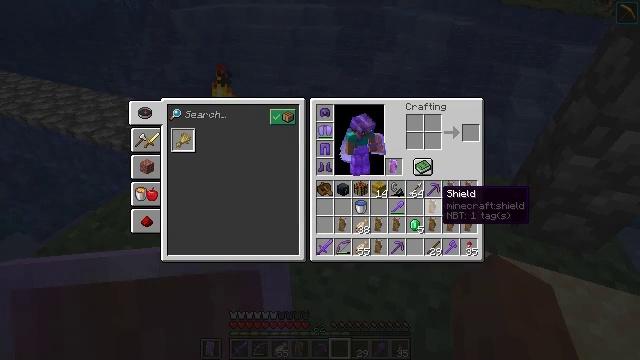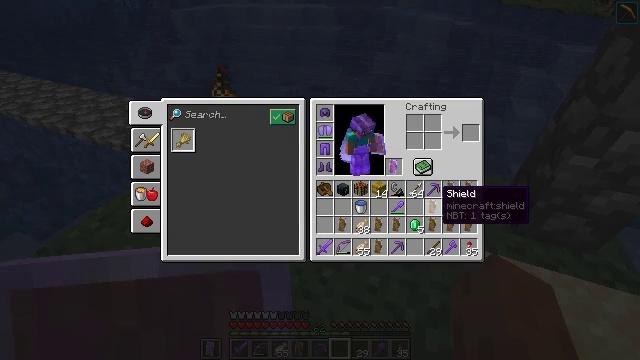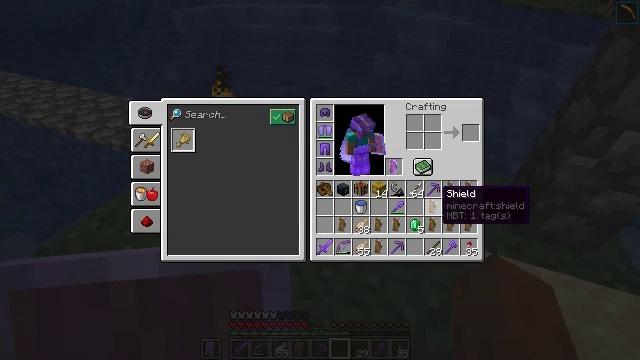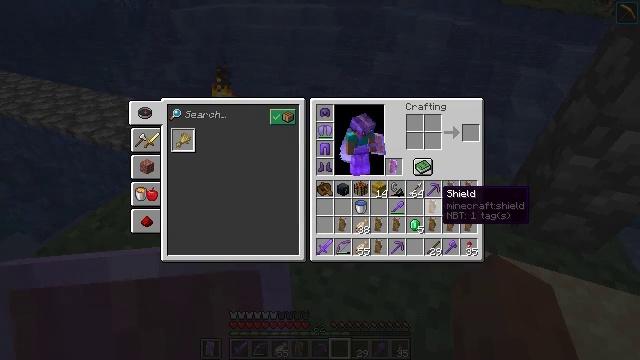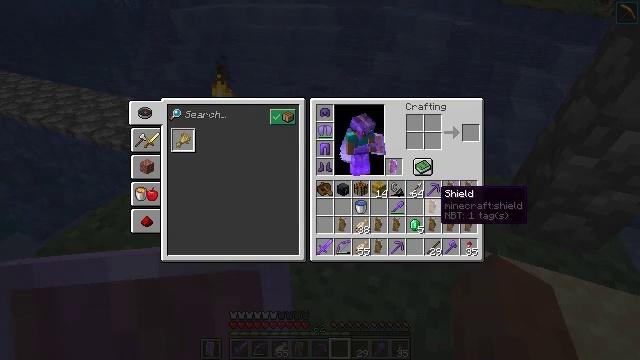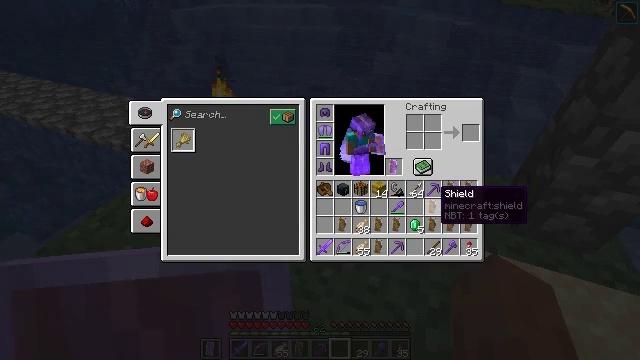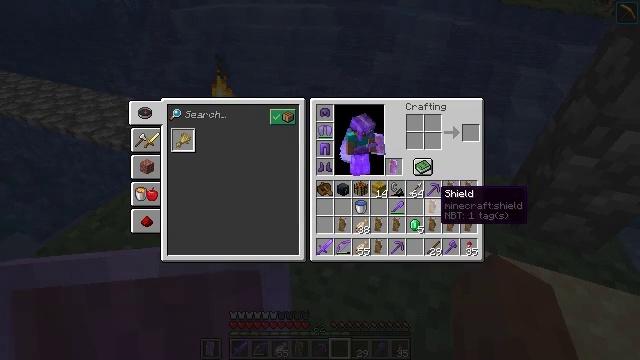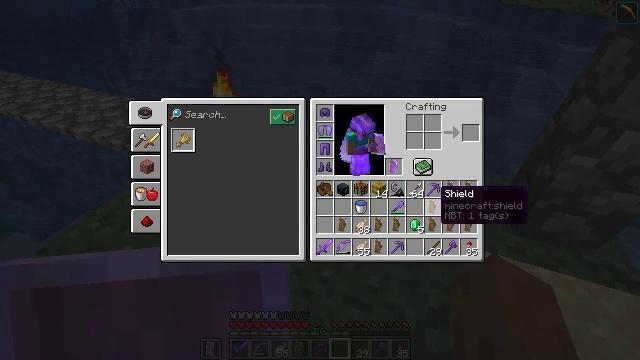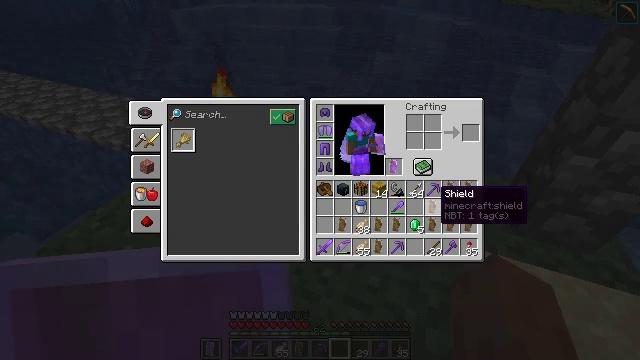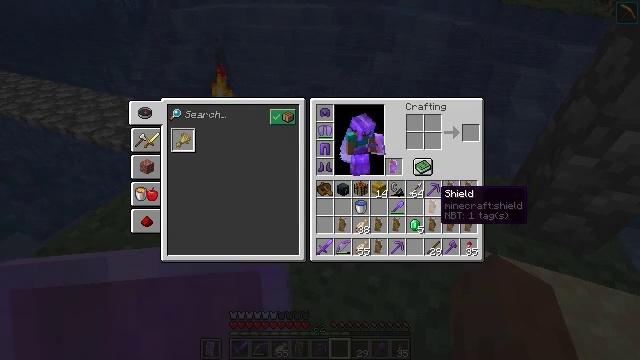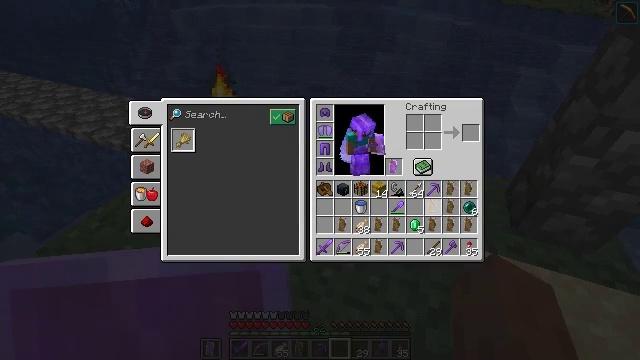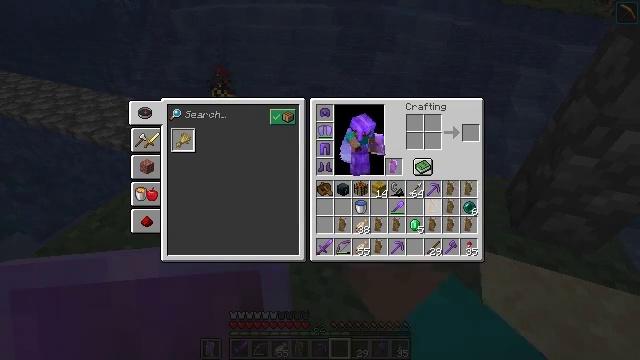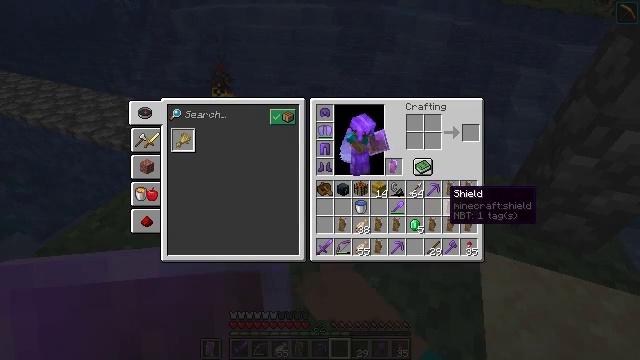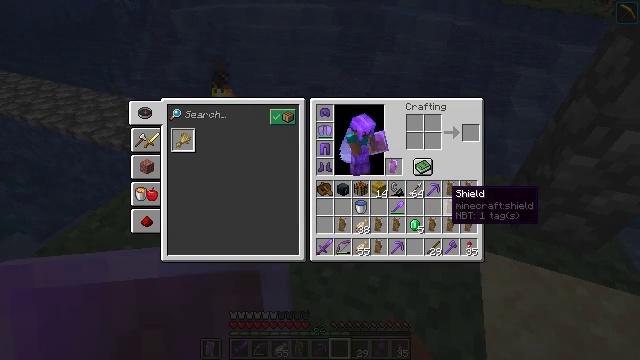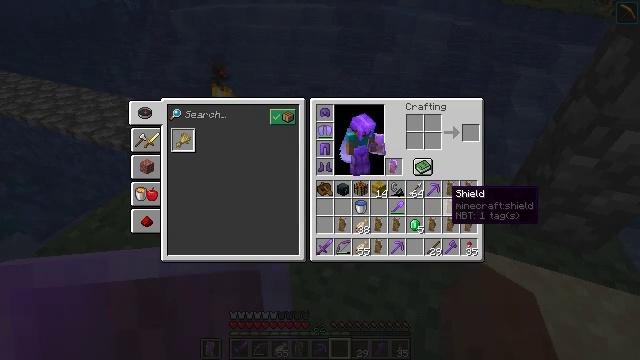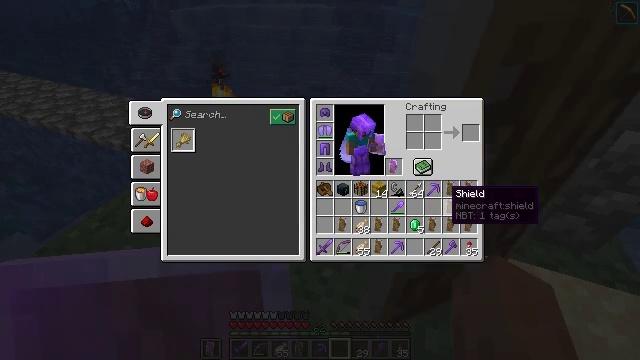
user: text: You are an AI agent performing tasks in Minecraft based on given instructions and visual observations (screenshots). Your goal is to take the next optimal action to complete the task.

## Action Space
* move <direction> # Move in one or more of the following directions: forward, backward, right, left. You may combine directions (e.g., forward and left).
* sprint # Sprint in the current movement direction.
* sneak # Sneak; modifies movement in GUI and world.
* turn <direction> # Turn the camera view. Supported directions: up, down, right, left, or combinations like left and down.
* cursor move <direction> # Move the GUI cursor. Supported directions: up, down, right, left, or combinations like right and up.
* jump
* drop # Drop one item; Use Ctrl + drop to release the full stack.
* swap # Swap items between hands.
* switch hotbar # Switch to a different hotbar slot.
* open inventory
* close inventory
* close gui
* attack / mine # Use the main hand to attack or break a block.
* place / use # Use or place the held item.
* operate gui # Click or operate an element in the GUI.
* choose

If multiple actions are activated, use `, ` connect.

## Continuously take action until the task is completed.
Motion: motion action
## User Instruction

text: Drop a shield.
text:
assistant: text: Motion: no_op
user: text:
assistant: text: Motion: no_op
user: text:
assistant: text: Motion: no_op
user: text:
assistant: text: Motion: sprint
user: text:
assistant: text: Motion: sprint
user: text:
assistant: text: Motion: sprint
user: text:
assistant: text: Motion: sprint
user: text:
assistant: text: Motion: sprint
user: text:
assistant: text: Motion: sprint
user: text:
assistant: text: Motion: sprint, drop
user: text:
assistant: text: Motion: sprint, drop
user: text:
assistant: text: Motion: sprint, turn right, drop
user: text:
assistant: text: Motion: sprint
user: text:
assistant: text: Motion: sprint
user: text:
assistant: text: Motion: sprint
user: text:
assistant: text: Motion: sprint
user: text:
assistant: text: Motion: sprint
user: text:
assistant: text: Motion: sprint
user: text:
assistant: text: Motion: sprint
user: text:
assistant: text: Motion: sprint
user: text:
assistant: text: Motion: sprint
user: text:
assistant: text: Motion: sprint
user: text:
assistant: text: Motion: sprint
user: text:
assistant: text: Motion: sprint
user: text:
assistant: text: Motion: sprint
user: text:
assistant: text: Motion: sprint, drop
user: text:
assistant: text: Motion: sprint, drop
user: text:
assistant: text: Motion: sprint, drop
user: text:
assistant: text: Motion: sprint, drop
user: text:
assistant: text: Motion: sprint, drop